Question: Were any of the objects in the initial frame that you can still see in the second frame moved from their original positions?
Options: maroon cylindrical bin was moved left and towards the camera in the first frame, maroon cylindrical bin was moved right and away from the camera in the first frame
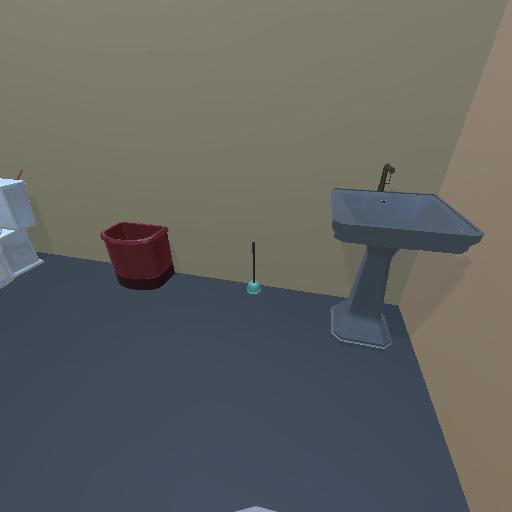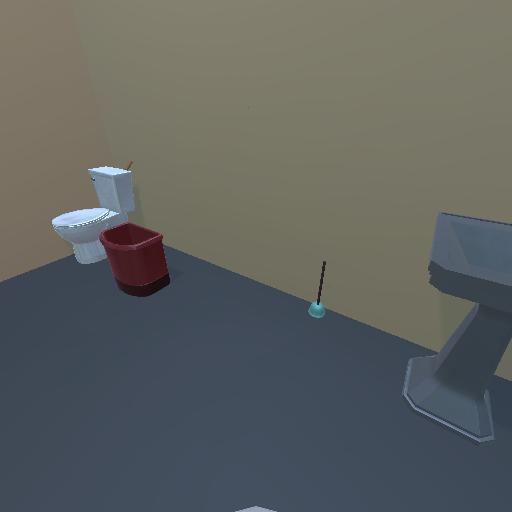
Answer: maroon cylindrical bin was moved left and towards the camera in the first frame